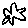
Label: star